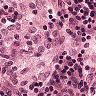
Metastatic tissue present: no